Question: I have a dataset 'df' like this, which is the data collected from individuals using a repeating instrument:
'''
ID <- c('A1', 'A1', 'A1', 'A1', 'A2', 'A2', 'A2', 'A2', 'A2', 'A2', 'A3', 'A3', 'A3', 'A3', 'A4', 'A4', 'A4', 'A4', 'A4', 'A4', 'A4', 'A5', 'A5', 'A5', 'A5', 'A5', 'A5')
day_stat <- c(2, 1, 1, 2, 2, 2, 2, 1, 1, 1, 2, NA, NA, NA, NA, NA, 1, 1, 1, NA, NA, 1, 2, 2, 2, 1, NA)
adm_dat <- c(NA, NA, NA, NA, NA, NA, NA, '2020-10-12', NA, NA, NA, NA, NA, NA, NA, NA, NA, NA, NA, NA, NA, NA, NA, NA, '2020-10-18', NA, NA)
adm_ever <- c(NA, NA, NA, 1, NA, NA, NA, NA, NA, 2, NA, NA, NA, NA, NA, NA, NA, NA, NA, NA, 1, NA, NA, NA, NA, NA, NA)
df <- data.frame(ID, day_stat, adm_dat, adm_ever)
'''
I am trying to filter the data like this:
'''
df1 = df %>% filter(day_stat==1 | adm_dat!= NA | adm_ever==1)
'''
Current result (not wanted):

### Desired Output:
If of these filter conditions is true for an 'ID', then keep event data of that 'ID'.
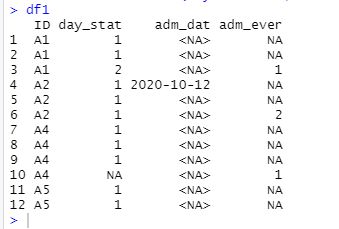
Answer: To check for 'NA' values use 'is.na' and to select entire group use 'group_by' :
'''
library(dplyr)
df %>%
group_by(ID) %>%
filter(any(day_stat==1 | !is.na(adm_dat) | adm_ever==1))
# ID day_stat adm_dat adm_ever
# <chr> <dbl> <chr> <dbl>
# 1 A1 2 NA NA
# 2 A1 1 NA NA
# 3 A1 1 NA NA
# 4 A1 2 NA 1
# 5 A2 2 NA NA
# 6 A2 2 NA NA
# 7 A2 2 NA NA
# 8 A2 1 2020-10-12 NA
# 9 A2 1 NA NA
#10 A2 1 NA 2
# ... with 13 more rows
'''